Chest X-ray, PA view. Patient: 59 years old, sex M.
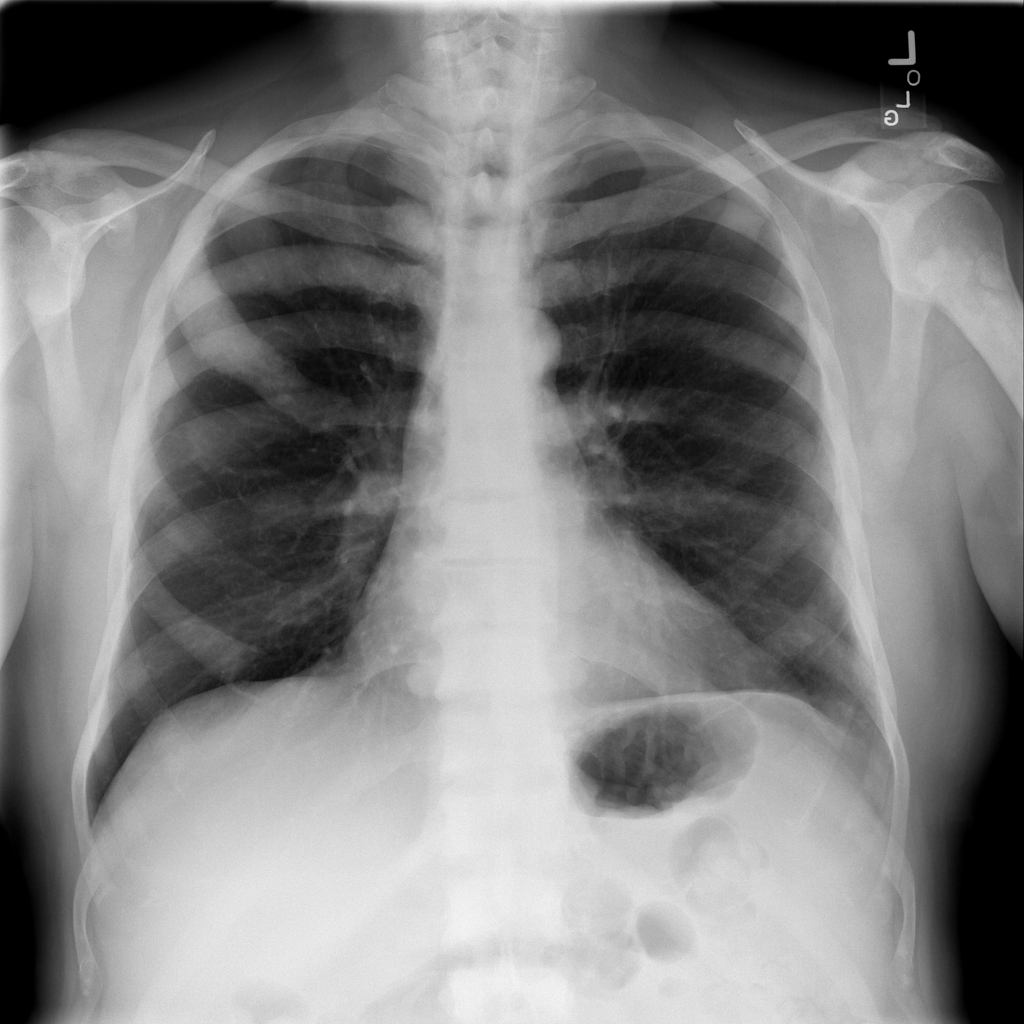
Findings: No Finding